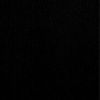
Label: dusty